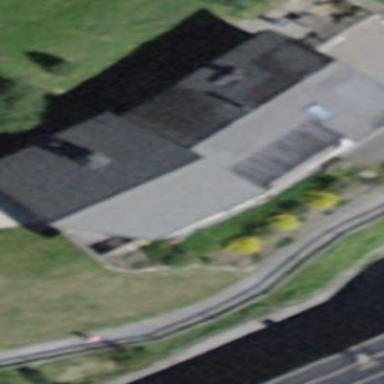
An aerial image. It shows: Building with gabled roof oriented across.